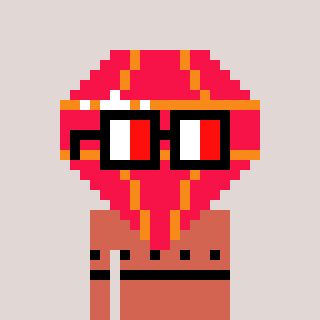
a pixel art character with square glasses with black frames and red eyes, a red diamond-shaped head and a peachy-colored body on a warm background